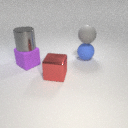
large gray rubber sphere behind large gray metal cylinder